Question: After some virus activity I'm unable to connect to a MySQL db on my laptop. When I look in the task manager (I'm using Windows 7), there's no sign of a MySQL instance. I can't connect thru the prompt window or MySQL workbench.
Do I need to do a reinstall? Can I do a reinstall without losing my data?
Any suggestions?
UPDATE:
Here's the error message in mysql workbench.

UPDATE2:
'''
Microsoft Windows [Version 6.1.7600]
Copyright (c) 2009 Microsoft Corporation. All rights reserved.
C:\Users>net start mysql
System error 5 has occurred.
Access is denied.
C:\Users>
'''
UPDATE3:
When I type 'netstat -a' in the cmd window, there doesn't appear to be anything going on on 127.0.0.1:3306.
UPDATE4:
'''
C:\Program Files\MySQL\MySQL Server 5.1\bin>mysql -u root
ERROR 2003 (HY000): Can't connect to MySQL server on 'localhost' (10061)
'''
UPDATE5:
'''
Variables (--variable-name=value)
and boolean options {FALSE|TRUE} Value (after reading options)
--------------------------------- -----------------------------
count 0
debug-check FALSE
debug-info FALSE
force FALSE
compress FALSE
character-sets-dir (No default value)
default-character-set (No default value)
host (No default value)
no-beep FALSE
port 3306
relative FALSE
shared-memory-base-name (No default value)
socket (No default value)
sleep 0
ssl FALSE
ssl-ca (No default value)
ssl-capath (No default value)
ssl-cert (No default value)
ssl-cipher (No default value)
ssl-key (No default value)
ssl-verify-server-cert FALSE
user (No default value)
verbose FALSE
vertical FALSE
connect_timeout 43200
shutdown_timeout 3600
'''
---
'''
C:\Program Files\MySQL\MySQL Server 5.1\bin>mysqld --console
120207 14:06:00 [Warning] '--default-character-set' is deprecated and will be re
moved in a future release. Please use '--character-set-server' instead.
120207 14:06:00 [Note] Plugin 'FEDERATED' is disabled.
120207 14:06:00 InnoDB: Initializing buffer pool, size = 100.0M
120207 14:06:00 InnoDB: Completed initialization of buffer pool
120207 14:06:00 InnoDB: Operating system error number 5 in a file operation.
InnoDB: The error means mysqld does not have the access rights to
InnoDB: the directory. It may also be you have created a subdirectory
InnoDB: of the same name as a data file.
InnoDB: File name .\ibdata1
InnoDB: File operation call: 'open'.
InnoDB: Cannot continue operation.
'''
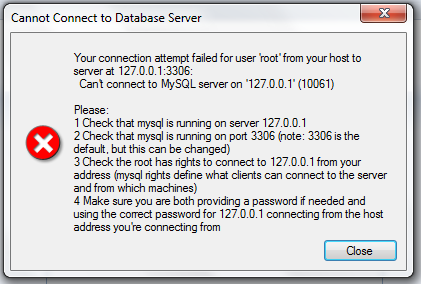
Answer: It turned out it was my fault. When I ran HijackThis, one of the lines suggested for deletion was :
'''
O23 - Service: MySQL - Unknown owner - C:\Program.exe (file missing)
'''
DO NOT DELETE THIS LINE!!!
Luckily HijackThis keeps backups of changes and I was able to restore this line and MySQL works fine.